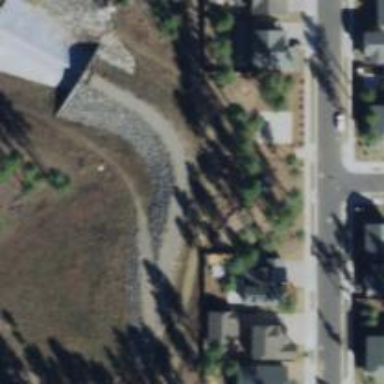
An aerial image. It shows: Track road with grade 2 tracktype and embankment.